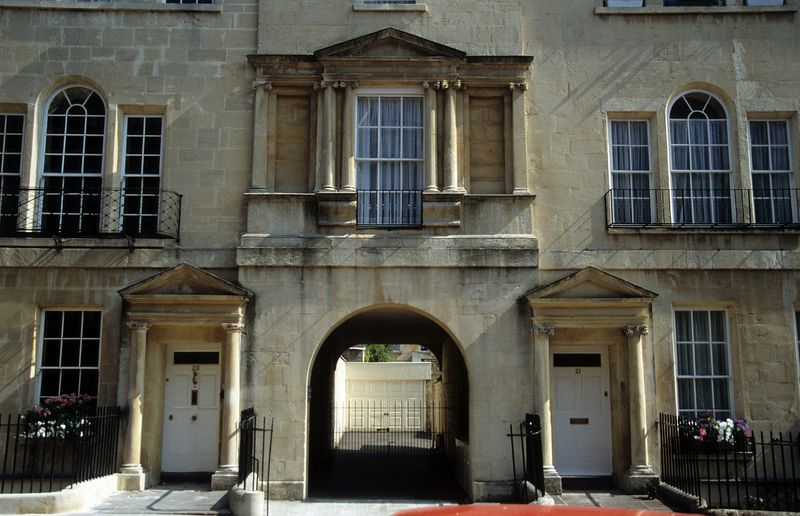
Titel: Einzelfassade
Künstler: John d.J. Wood
Standort: Bath
Institution: Barock Street
Schlagwörter: dunkel, schatten, grün, ocker, stadt, blumen, fenster, hell, licht, straße, säule, säulen, tür, weiss, gebäude, haus, rot, schloss, weg, zaun, wand, architektur, stein, steine, tot, vorhang, brüstung, gatter, gitter, sonne, klassizismus, england, renaissance, rund, doppelsäule, garten, balkon, rahmung, ansicht, bogen, fassade, ort, türen, giebel, mauer, tag, hof, pilaster, rundbogen, spitz, vorhänge, wohnung, detail, symmetrie, durchgang, geländer, tor, balkone, foto, photographie, bögen, wände, eingang, eingänge, blumenkästen, innenhof, wohnhaus, gewölbe, antike, durchblick, torbogen, denkmal, blanc, asphalt, architrav, säulchen, photo, reihung, fries, dreiecksgiebel, portal, villa, doppelsäulen, gesims, maison, putz, verputzt, risalit, voluten, sandstein, farbfoto, ionisch, portikus, riche, blanche, historismus, einfahrt, herrenhaus, achse, tempel, museum, basis, fenetre, london, vorlage, fleurs, korinthisch, ombre, landsitz, steinhaus, ville, haustür, gebälk, pierre, wohnungen, colonne, verre, ädikula, maisons, port, rideau, durchfahrt, arcade, bossenquader, palladio, palladiomotiv, verdachung, architecture, arc, arche, colonnes, fronton, grille, ionique, ioniques, ordre, porte, volutenspangen, jonische säulen, classique, kalkstein, jonisch, vorgarten, belvedere, doppelhaus, toreinfahrt, garage, couleur, facade, palais, symétrie, fenetres, kapiteööe, balcon, antiquité, mur, cercle, türklopfer, grec, portail, pilastre, pilastres, moderne, grece, angleterre, beletage, passage, rue, garagen, immeuble, riches, balkongitter, ancien, rideaux, tympan, style, entree, aber keine bilder, etage, tempelportas, ädikulae, baie, cloture, batiment, ouverture, voiture, portes, grande, triangulaire, porche, barrières, t+ren, barrière, architectre, 20, traditionnel, demi-cercle, appartement, grillage, 21, rideux, balcons, modenature, demure, balconc, ompbre